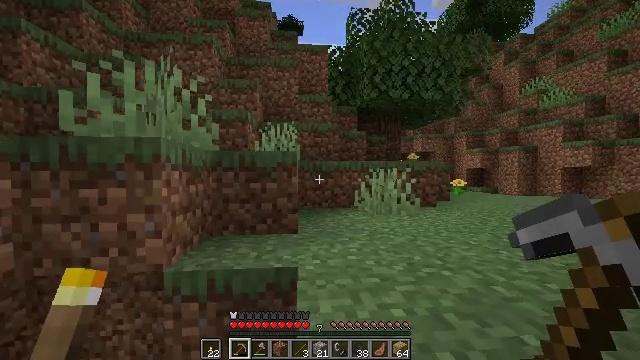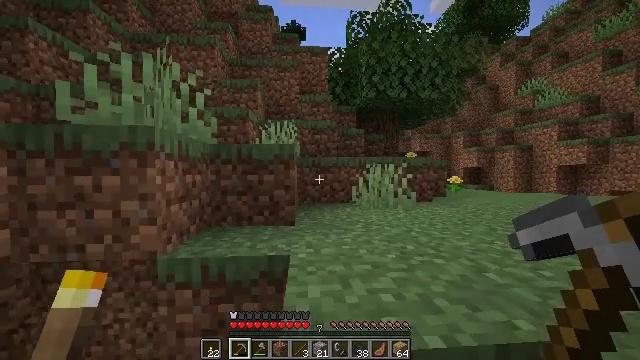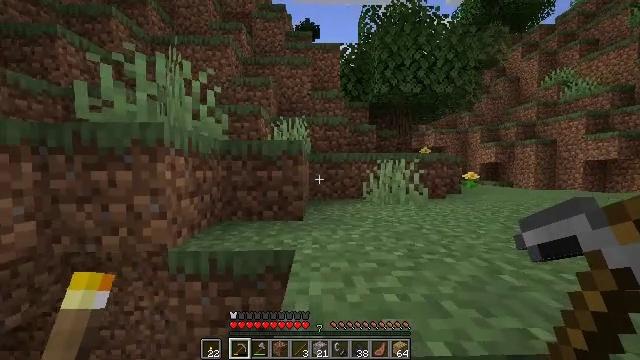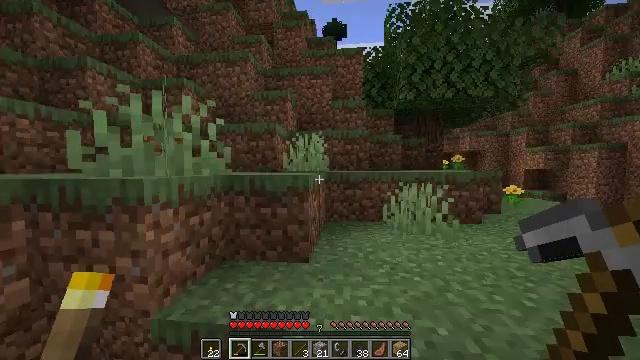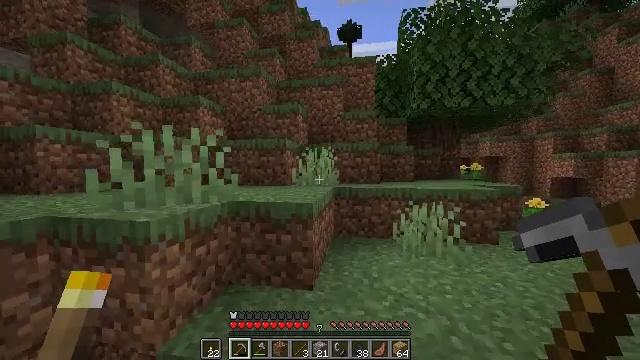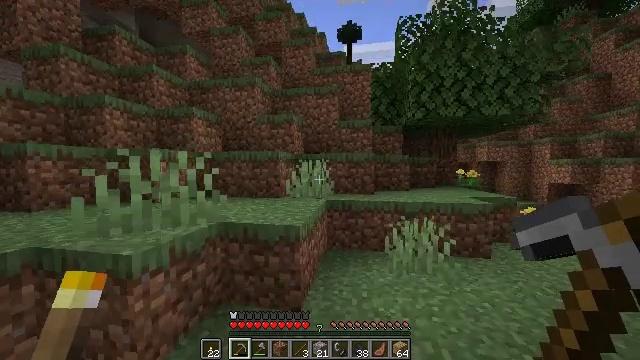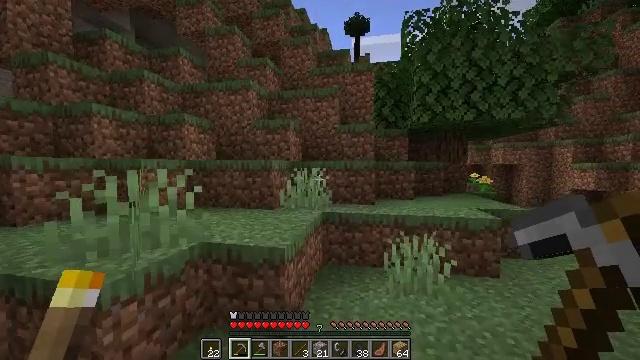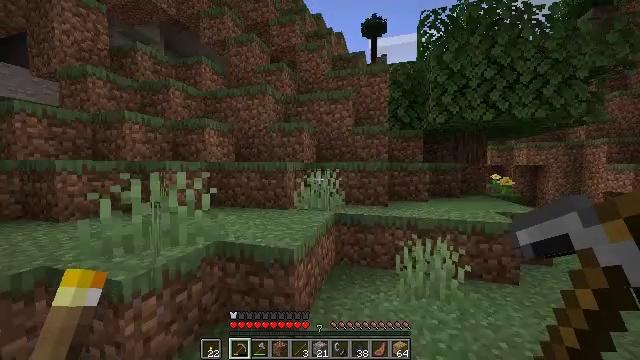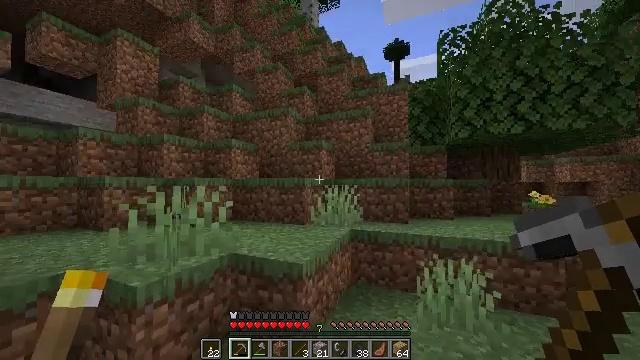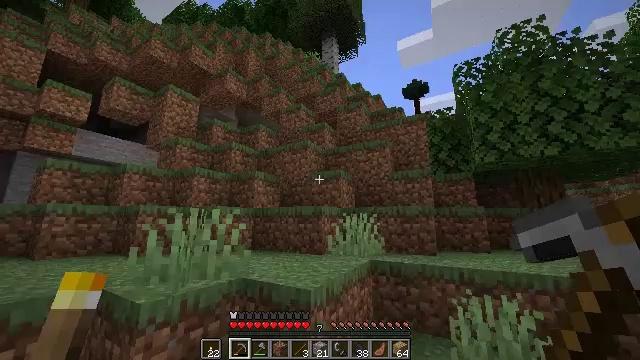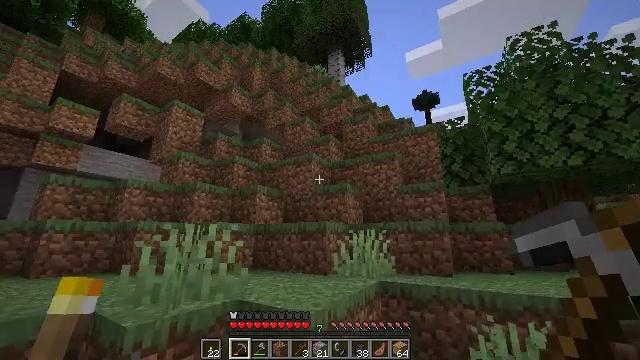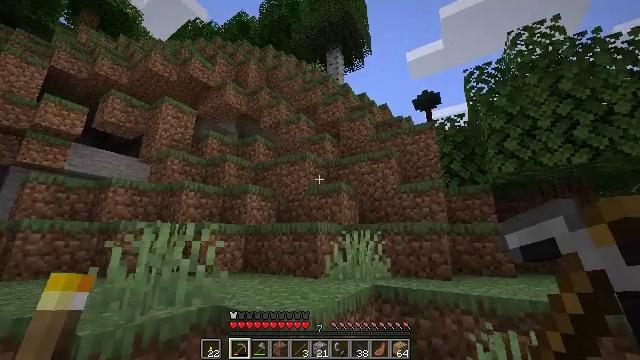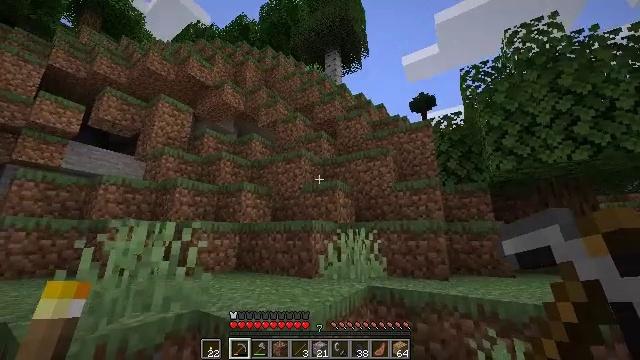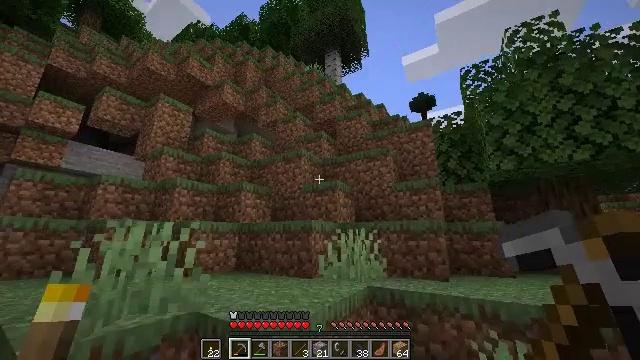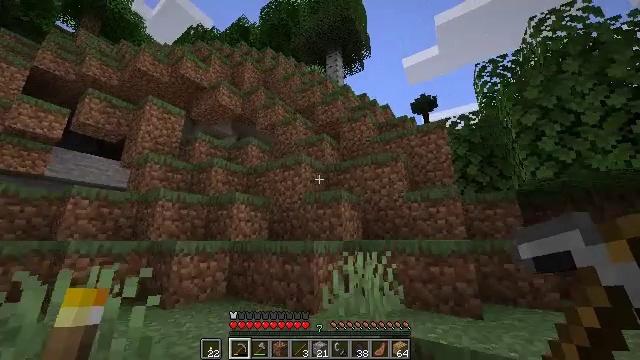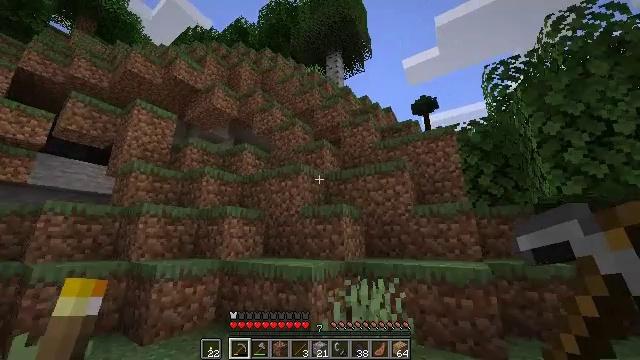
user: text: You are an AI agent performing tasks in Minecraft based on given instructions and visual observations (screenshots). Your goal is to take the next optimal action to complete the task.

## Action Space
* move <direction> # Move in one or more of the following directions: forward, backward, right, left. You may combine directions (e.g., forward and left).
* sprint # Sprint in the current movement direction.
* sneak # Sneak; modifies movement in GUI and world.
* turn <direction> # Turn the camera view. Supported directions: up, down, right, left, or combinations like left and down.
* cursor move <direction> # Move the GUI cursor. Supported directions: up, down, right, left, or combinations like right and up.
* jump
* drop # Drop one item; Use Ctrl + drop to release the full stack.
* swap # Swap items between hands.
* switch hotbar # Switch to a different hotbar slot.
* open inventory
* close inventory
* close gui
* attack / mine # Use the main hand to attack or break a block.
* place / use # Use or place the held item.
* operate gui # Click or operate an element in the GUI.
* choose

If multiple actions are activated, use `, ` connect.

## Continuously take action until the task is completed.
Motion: motion action
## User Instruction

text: Harvest birch leaves for decorations.
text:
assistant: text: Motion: move forward and move right, sprint, jump
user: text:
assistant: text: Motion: move forward and move right, sprint, turn left, jump
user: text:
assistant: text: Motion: move forward and move right, sprint, turn left, jump
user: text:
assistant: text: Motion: move forward and move right, sprint, turn left, jump
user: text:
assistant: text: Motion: move forward and move right, sprint
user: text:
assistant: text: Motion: move forward and move right, sprint, turn left
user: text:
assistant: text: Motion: move forward and move right, sprint, turn left
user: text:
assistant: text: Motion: move forward, sprint, turn left and up
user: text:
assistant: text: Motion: move forward, sprint, turn left and up
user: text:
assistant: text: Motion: move forward, sprint, turn left and up
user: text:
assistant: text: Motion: move forward, sprint
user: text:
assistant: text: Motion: move forward, sprint
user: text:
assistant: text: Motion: move forward, sprint
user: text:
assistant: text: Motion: move forward, sprint, jump
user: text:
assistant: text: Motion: move forward, sprint, jump
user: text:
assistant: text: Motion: move forward, sprint, jump
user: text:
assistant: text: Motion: move forward, sprint, jump
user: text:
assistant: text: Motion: move forward, sprint
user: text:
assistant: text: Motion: move forward, sprint
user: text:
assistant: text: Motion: move forward, sprint
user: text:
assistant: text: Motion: move forward, sprint
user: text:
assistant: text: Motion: move forward, sprint, turn right, jump
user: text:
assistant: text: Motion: move forward, sprint, turn right, jump
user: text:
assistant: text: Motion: move forward, sprint, turn right and down, jump
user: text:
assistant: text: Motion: move forward, sprint, turn right and down, jump
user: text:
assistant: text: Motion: move forward, sprint, turn right, jump
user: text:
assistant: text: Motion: move forward, sprint
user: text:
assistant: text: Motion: move forward, sprint
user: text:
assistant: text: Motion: move forward, sprint, jump
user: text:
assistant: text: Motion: move forward, sprint, jump